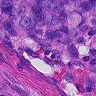
Metastatic tissue present: yes